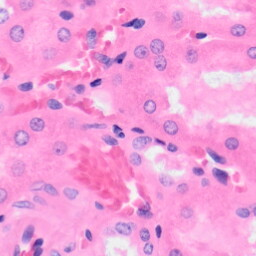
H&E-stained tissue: Kidney